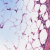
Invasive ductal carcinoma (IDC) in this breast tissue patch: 1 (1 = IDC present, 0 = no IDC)